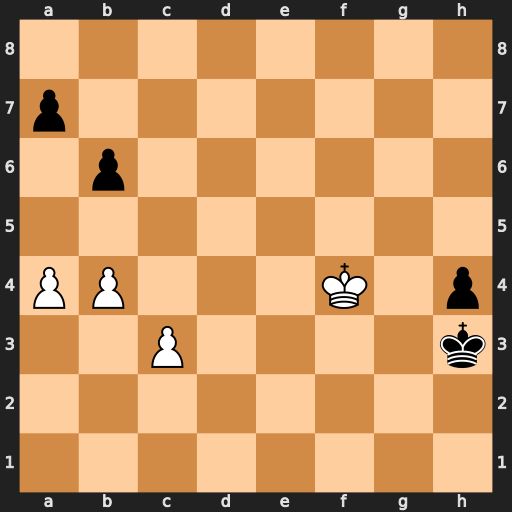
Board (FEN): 8/p7/1p6/8/PP3K1p/2P4k/8/8
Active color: w
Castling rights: -
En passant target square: -
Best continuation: Kf3 a5 b5